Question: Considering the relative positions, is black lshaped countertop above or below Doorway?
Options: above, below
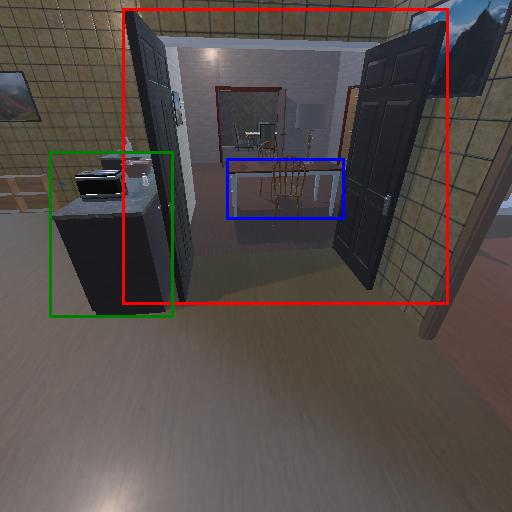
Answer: above